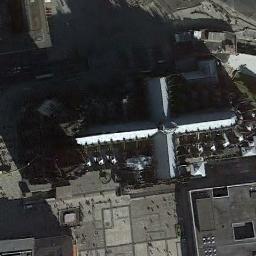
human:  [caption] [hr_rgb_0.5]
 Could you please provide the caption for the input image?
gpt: The church is surrounded by some buildings .

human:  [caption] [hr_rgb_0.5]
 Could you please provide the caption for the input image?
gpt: The church with a tower and the rest of the church has a white cross-shaped roof .

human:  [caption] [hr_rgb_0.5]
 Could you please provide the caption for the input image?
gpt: A silver-white cross-shaped roof with a domed church on the main house, Surrounded by buildings, Trees, Roads and cars .

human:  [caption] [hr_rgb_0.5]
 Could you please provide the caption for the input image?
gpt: This is a church with a roof in the middle like a spider's web .

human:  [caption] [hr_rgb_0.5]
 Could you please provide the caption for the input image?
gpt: A church with a cross structure beside some buildings .